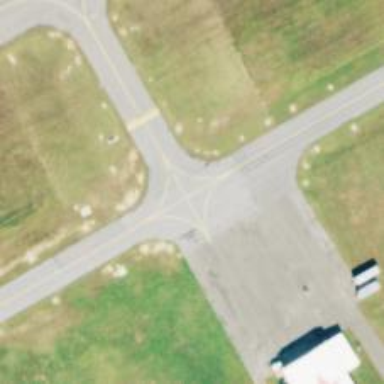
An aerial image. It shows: Taxiway at the airport with asphalt surface.